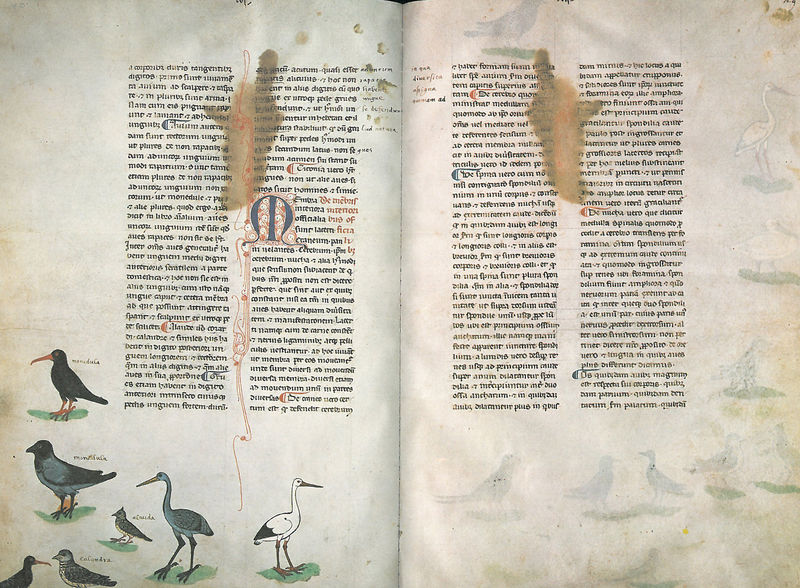
Titel: Falkenbuch Friedrichs des II.; De arte venandi cum avibus
Institution: Rom, Biblioteca Vaticana
Schlagwörter: vogel, weiß, braun, schwarz, rot, bibel, vögel, schrift, papier, schnabel, spalten, buch, seite, illustration, text, initiale, fleck, flecken, schnörkel, seiten, rabe, storch, buchmalerei, doppelseite, m, rabne